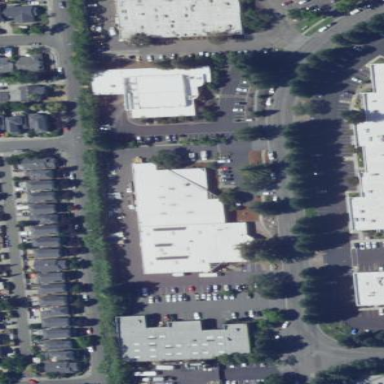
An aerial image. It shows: Commercial building.